九年级 · 度量几何学
如图, $\odot O$ 是等边 $\triangle A B C$ 的内切圆, 分别切 $A B, B C, A C$ 于点 $E, F, D, P$ 是 $\overparen{D F}$ 上一点,则 $\angle E P F$ 的度数是 $(\quad)$

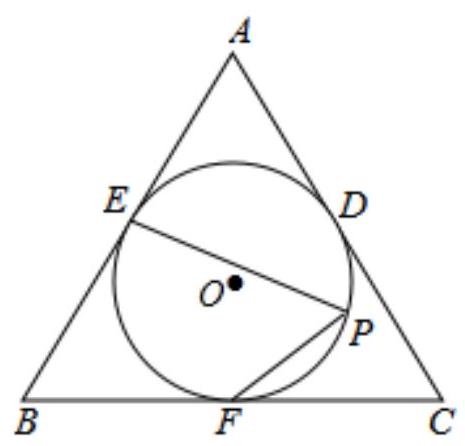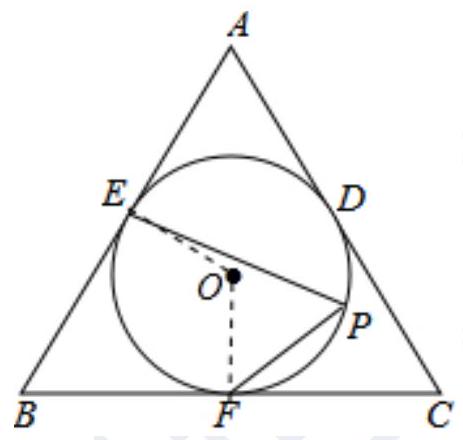
A. $65^{\circ}$
B. $60^{\circ}$
C. $58^{\circ}$
D. $50^{\circ}$

第 II 卷（非选择题）
答案: B
解析: 【分析】

本题考查三角形的内切圆与内心, 等边三角形的性质、圆周角定理等知识, 解题的关键是熟练掌握基本知识, 属于中考常考题型.

如图, 连接 $O E, O F$, 求出 $\angle E O F$ 的度数即可解决问题.

【解答】

解：如图, 连接 $O E, O F$.

$\because \odot O$ 是 $\triangle A B C$ 的内切圆, $E, F$ 是切点,

$\therefore O E \perp A B, O F \perp B C$,

$\therefore \angle O E B=\angle O F B=90^{\circ}$,

$\because \triangle A B C$ 是等边三角形,

$\therefore \angle B=60^{\circ}$,

$\therefore \angle E O F=120^{\circ}$,

$\therefore \angle E P F=\frac{1}{2} \angle E O F=60^{\circ}$,

故选: $B$.